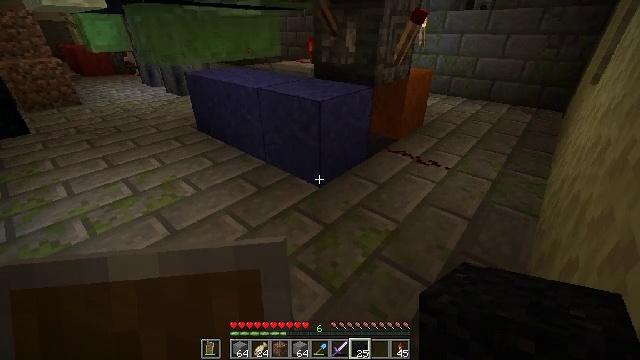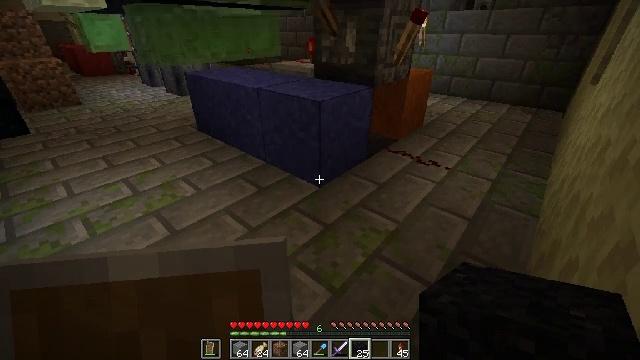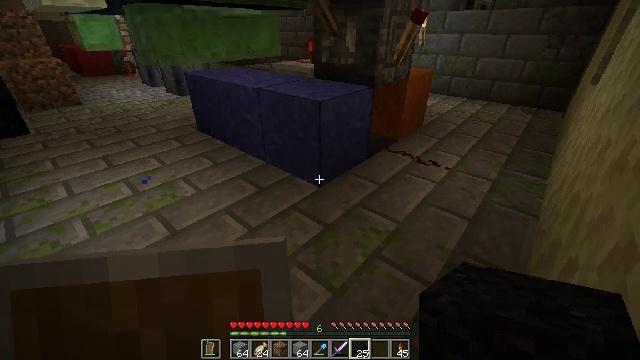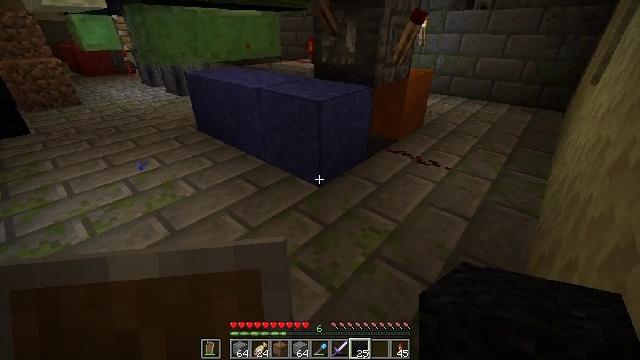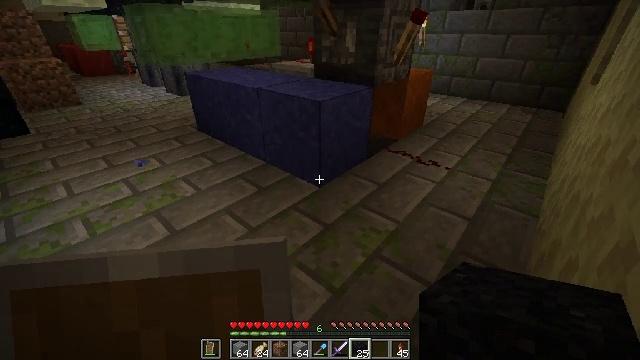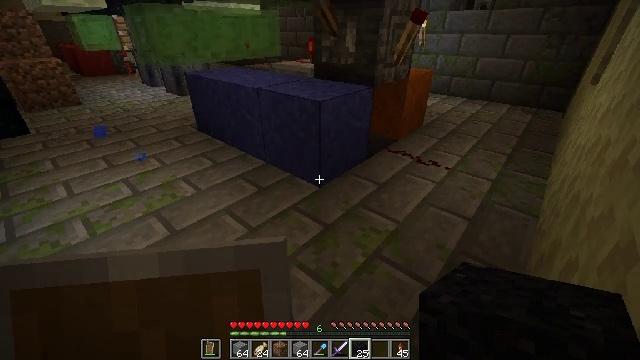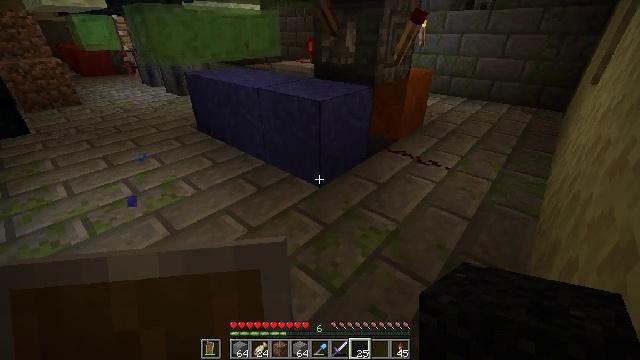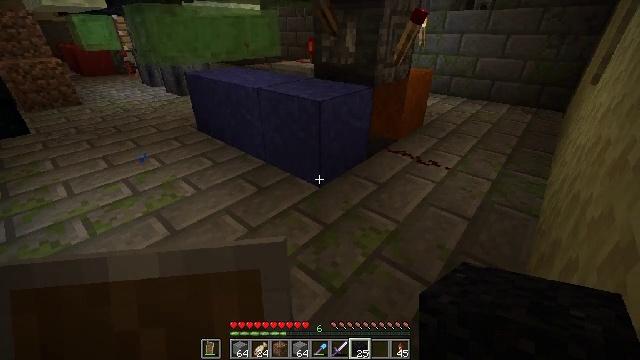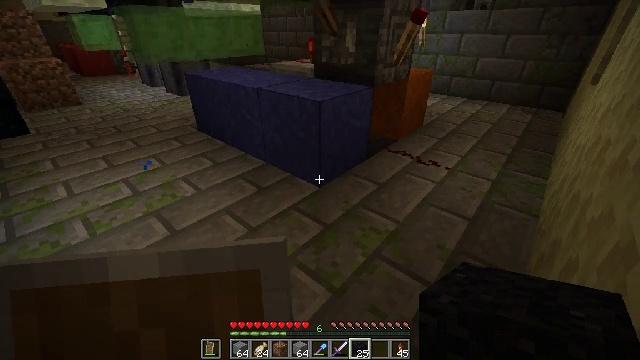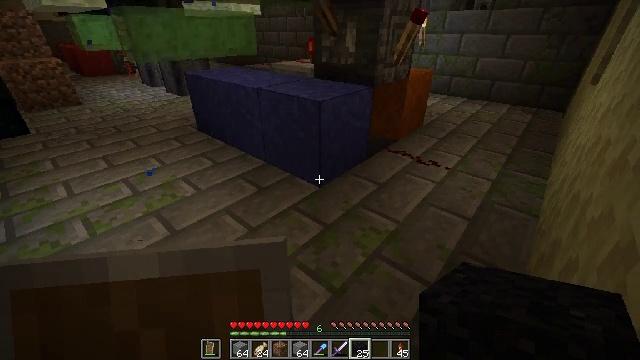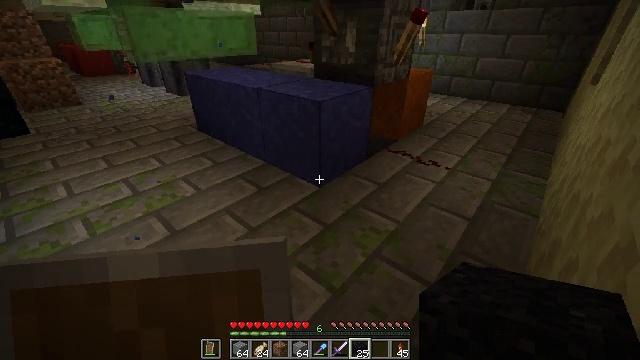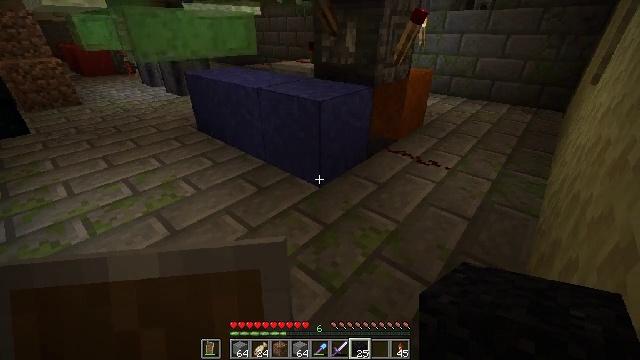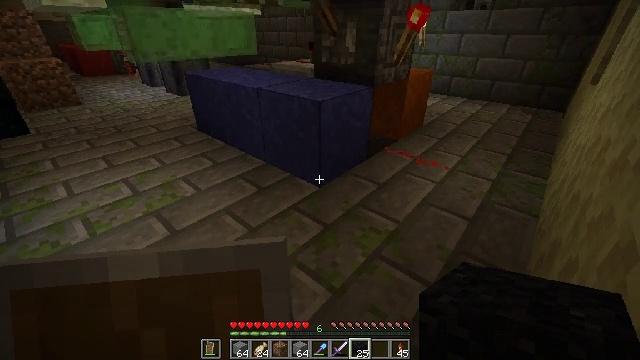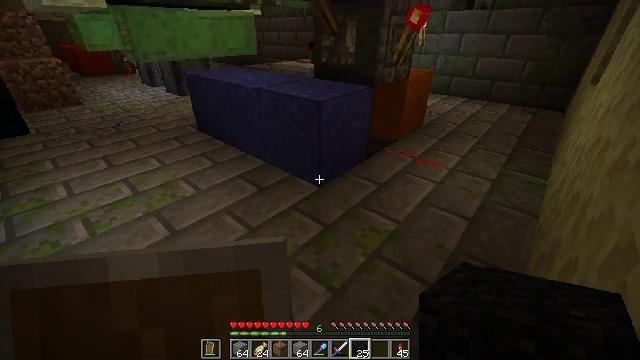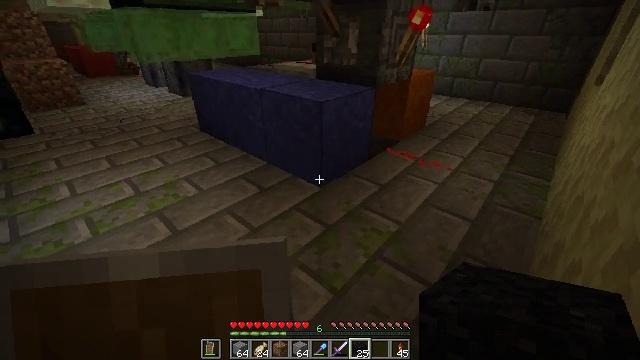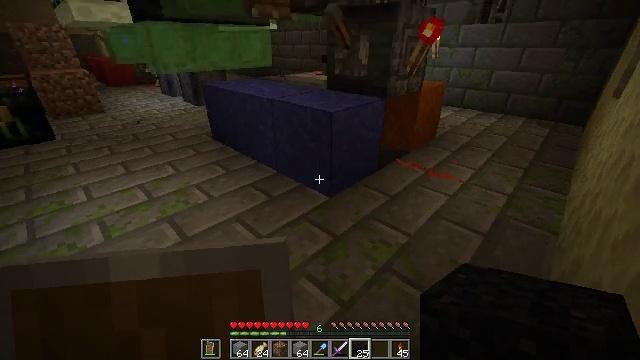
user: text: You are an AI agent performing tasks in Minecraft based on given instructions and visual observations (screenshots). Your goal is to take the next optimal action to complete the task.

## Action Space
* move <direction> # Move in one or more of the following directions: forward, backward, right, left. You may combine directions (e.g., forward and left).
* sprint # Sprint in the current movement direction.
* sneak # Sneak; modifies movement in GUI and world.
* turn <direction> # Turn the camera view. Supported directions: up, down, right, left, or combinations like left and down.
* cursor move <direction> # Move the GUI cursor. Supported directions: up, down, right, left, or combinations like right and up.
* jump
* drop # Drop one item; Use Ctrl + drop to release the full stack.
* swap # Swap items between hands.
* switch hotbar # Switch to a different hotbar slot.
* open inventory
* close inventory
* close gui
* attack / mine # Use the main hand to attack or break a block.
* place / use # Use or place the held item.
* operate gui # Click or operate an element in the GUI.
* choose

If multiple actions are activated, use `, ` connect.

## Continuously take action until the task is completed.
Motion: motion action
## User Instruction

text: Harvest black concrete powder.
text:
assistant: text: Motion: no_op
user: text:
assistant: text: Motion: no_op
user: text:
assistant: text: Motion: no_op
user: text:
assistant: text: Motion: no_op
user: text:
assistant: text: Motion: no_op
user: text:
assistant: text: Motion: no_op
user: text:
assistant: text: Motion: no_op
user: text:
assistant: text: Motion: no_op
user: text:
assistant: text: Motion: no_op
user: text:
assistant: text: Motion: no_op
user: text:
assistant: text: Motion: no_op
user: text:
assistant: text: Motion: no_op
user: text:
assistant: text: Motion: no_op
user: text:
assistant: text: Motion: no_op
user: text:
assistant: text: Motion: turn left and up
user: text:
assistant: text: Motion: turn left and up
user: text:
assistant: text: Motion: turn left and up
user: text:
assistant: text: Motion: turn left and up
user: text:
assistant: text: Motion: no_op
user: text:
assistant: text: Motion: no_op
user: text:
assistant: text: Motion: turn left and down
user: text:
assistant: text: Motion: turn right
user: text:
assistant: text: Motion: no_op
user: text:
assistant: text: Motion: no_op
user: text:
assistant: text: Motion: no_op
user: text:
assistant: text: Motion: no_op
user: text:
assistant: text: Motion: no_op
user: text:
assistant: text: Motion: no_op
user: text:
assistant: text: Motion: no_op
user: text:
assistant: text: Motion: no_op